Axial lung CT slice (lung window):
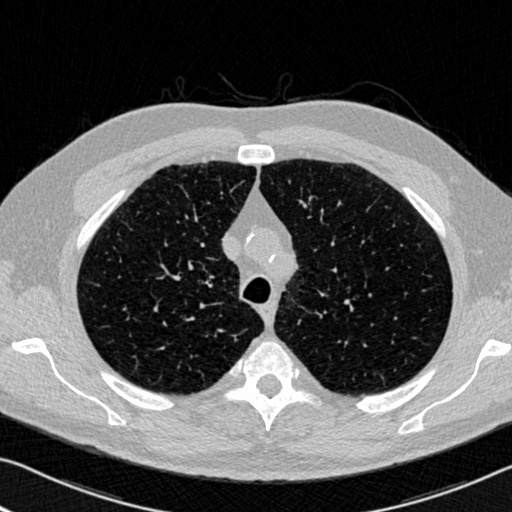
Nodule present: no